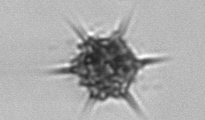
Label: Dictyocha